Field crop: maize
Growth stage: 1
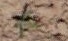
Species: atriplex